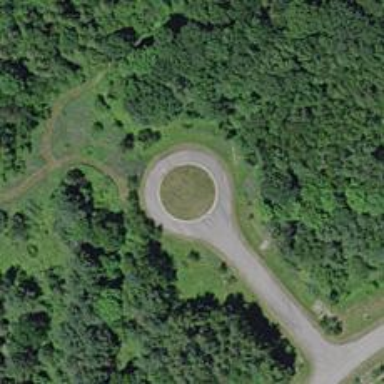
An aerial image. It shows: Turning loop on the road.